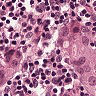
Metastatic tissue present: yes